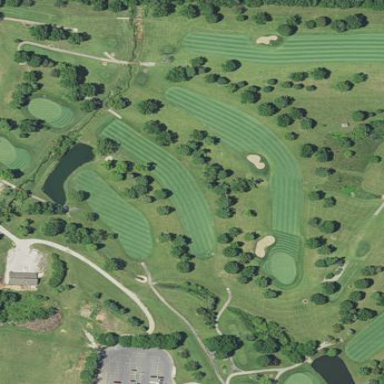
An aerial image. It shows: Golf fairway surrounded by grass.